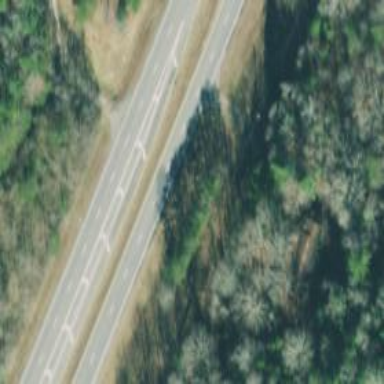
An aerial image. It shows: Trunk link road with asphalt surface.